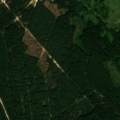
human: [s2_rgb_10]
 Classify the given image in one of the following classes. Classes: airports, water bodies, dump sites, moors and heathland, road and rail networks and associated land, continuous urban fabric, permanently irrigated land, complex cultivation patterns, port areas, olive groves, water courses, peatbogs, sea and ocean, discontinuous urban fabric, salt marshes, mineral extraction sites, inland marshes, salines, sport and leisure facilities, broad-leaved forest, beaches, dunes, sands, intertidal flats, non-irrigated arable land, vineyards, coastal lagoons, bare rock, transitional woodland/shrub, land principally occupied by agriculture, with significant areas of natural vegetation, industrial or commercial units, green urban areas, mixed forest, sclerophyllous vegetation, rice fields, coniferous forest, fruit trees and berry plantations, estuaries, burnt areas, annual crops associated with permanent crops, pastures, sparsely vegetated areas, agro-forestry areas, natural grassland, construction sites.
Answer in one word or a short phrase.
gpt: pastures, broad-leaved forest, coniferous forest, mixed forest, transitional woodland/shrub